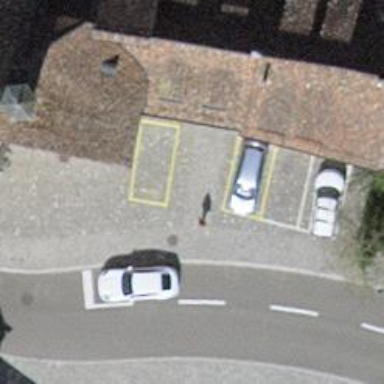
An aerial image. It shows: Disabled parking space.